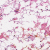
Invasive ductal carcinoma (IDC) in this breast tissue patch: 0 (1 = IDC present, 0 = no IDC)